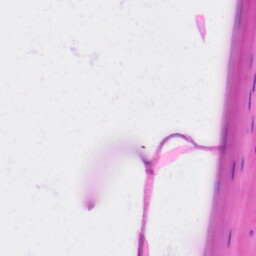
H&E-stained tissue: Skin